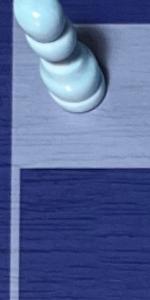
Label: Empty